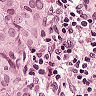
Metastatic tissue present: yes